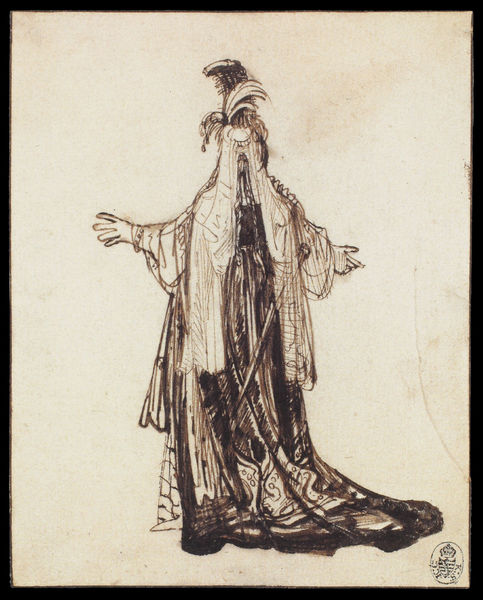
Titel: Frau in reicher Kleidung, vom Rücken gesehen
Künstler: Harmensz van Rijn Rembrandt
Institution: Dresden, Staatliches Kupferstichkabinett
Schlagwörter: feder, mann, umhang, weiß, braun, frau, hut, kleid, rücken, schwarz, skizze, zeichnung, schleier, muster, rock, arme, falten, federn, mensch, stehen, ärmel, hände, figur, gewand, kostüm, mantel, stoff, adel, decke, schleppe, papier, stab, studie, bischof, papst, kopftuch, tusche, orient, orientalisch, kohle, rückseite, hinten, schwert, stempel, degen, kopfputz, entwurf, tracht, wappen, rückansicht, armreif, schwaru, verschleiert, indien, kopfschmuck, umhand, indianer, gewandt, figurine, derwisch